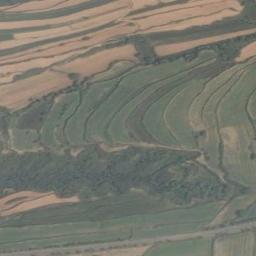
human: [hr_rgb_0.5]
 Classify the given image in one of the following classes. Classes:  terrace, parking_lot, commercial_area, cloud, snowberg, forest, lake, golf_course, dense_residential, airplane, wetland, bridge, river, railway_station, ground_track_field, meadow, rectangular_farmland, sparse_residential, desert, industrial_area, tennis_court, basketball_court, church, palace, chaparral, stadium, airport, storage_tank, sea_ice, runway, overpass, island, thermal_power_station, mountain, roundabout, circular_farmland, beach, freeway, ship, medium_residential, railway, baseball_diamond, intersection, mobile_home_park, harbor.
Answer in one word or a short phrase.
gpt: terrace